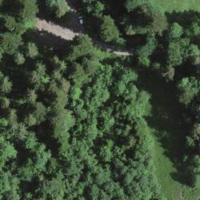
EUNIS habitat code: 44
Species observed at this site:
Cardamine heptaphylla